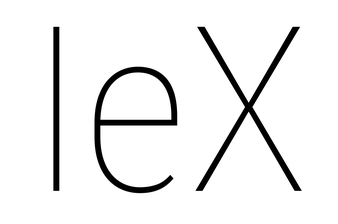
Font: Roboto_Condensed_Thin